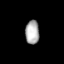
Tissue: skin
Cell type: Epithelial cells
Senescence score: 0.2592
Nuclear area (px): 323
Mean DAPI intensity: 173.811